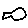
Label: fish